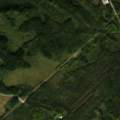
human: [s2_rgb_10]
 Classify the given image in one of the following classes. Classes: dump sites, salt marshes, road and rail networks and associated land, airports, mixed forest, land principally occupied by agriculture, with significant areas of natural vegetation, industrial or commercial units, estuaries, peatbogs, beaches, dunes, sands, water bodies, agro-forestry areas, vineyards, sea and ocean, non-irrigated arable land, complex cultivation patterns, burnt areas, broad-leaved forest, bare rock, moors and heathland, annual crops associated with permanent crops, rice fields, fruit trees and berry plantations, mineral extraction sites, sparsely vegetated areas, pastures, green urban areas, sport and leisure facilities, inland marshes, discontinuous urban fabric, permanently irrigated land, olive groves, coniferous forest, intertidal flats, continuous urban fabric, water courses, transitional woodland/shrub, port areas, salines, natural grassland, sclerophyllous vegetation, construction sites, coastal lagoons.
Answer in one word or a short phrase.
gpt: coniferous forest, mixed forest, transitional woodland/shrub